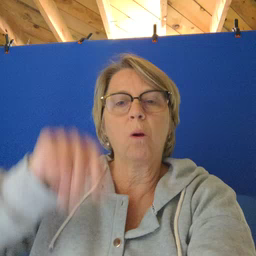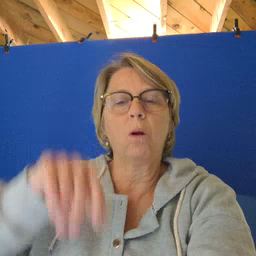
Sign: cowboy